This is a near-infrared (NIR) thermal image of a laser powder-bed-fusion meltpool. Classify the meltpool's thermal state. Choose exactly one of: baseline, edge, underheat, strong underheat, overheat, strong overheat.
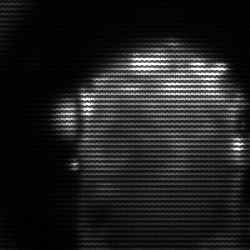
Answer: baseline